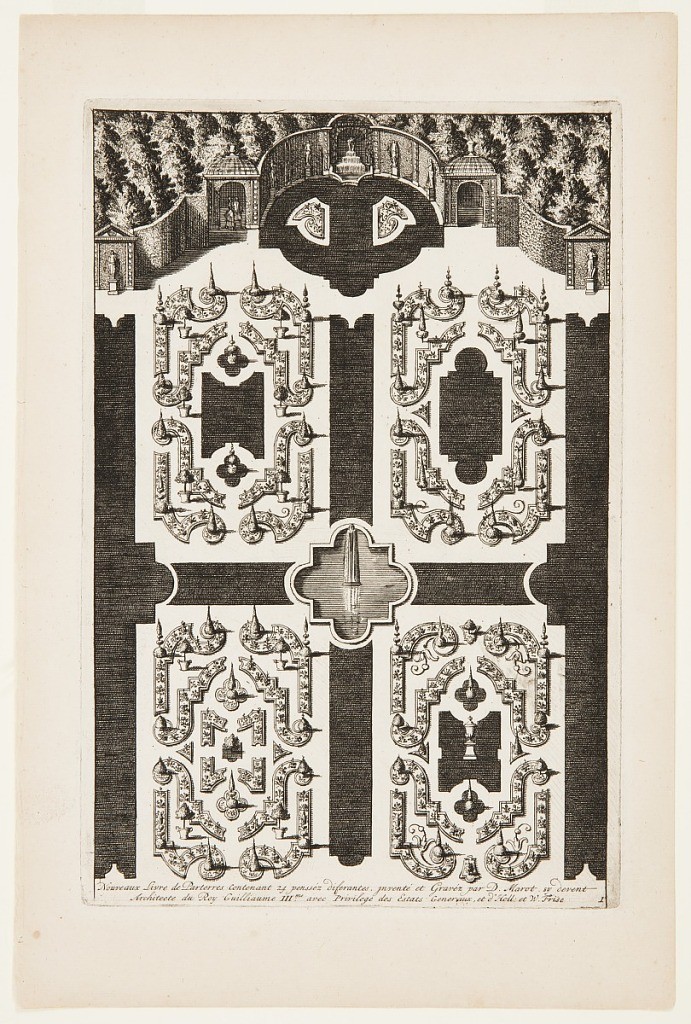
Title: Title Page, from Nouveaux Livre de Parterres (New Book of Garden Beds)
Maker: Daniel Marot, French, active in the Netherlands and England, 1661–1752
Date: ca. 1700
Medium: Etching and engraving on white laid paper
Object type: Print
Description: Landscape architecture design for garden.